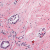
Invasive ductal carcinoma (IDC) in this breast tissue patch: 1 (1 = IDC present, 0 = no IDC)